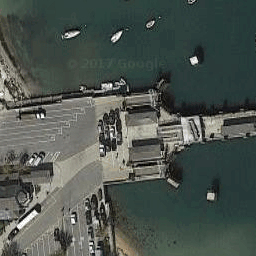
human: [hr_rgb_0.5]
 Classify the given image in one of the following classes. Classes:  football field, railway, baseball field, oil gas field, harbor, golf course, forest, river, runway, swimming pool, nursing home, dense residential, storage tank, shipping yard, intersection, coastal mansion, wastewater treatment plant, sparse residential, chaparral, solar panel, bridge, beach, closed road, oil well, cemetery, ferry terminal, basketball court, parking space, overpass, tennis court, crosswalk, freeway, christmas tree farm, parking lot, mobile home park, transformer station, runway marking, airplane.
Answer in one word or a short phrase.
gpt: ferry terminal